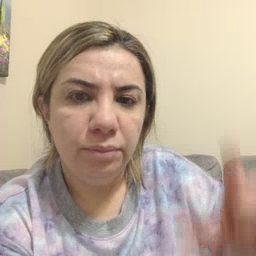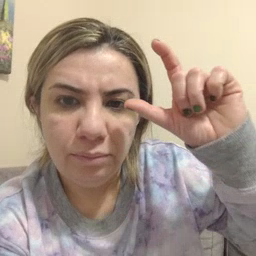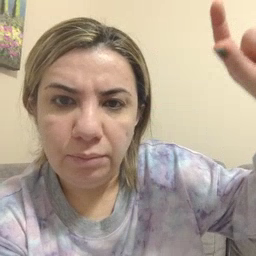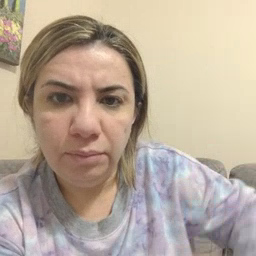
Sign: moon